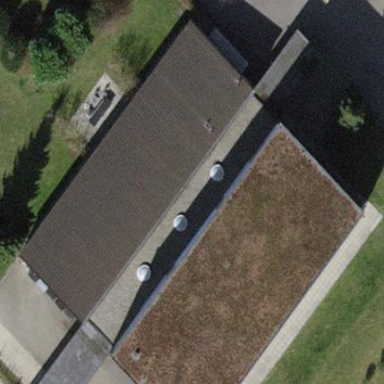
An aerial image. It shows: School building.